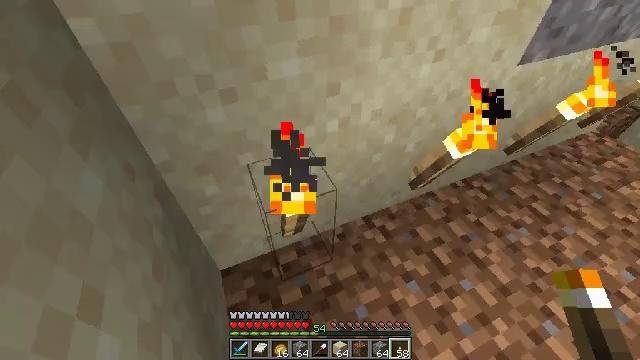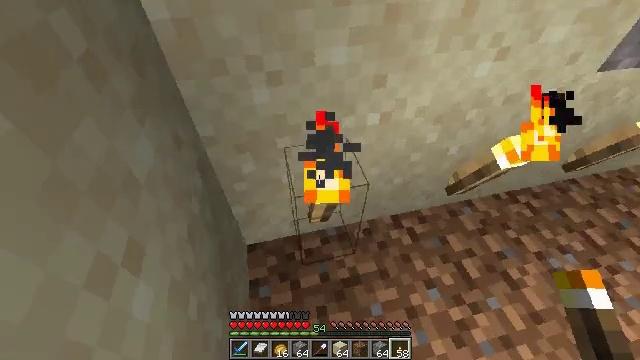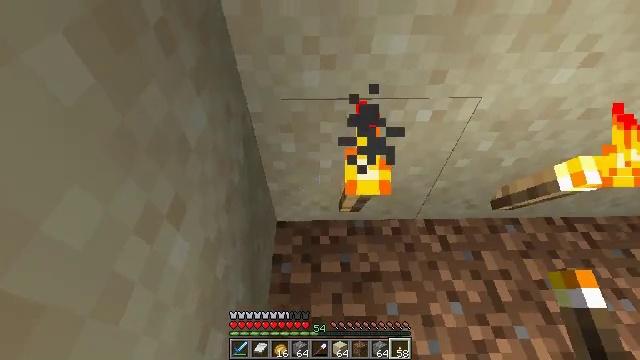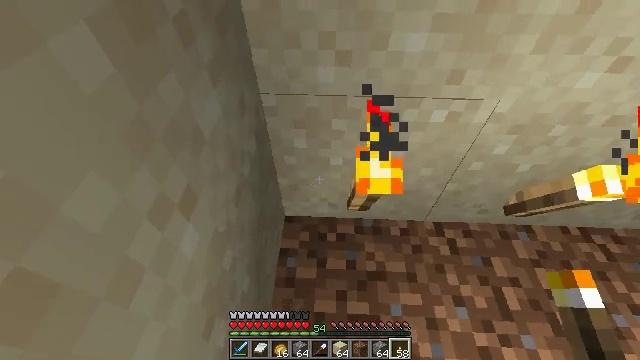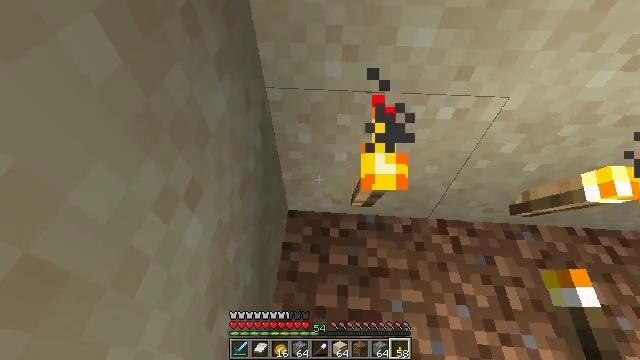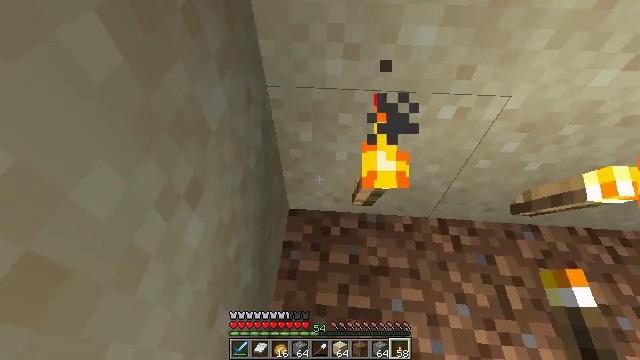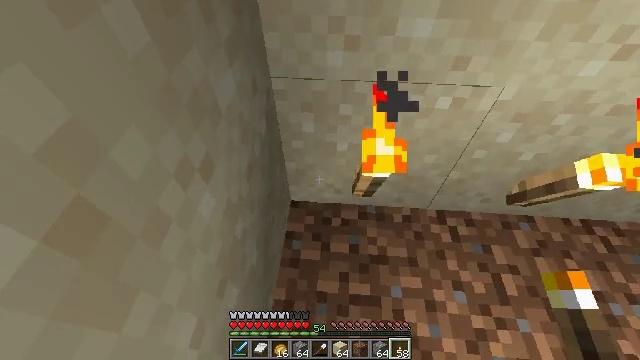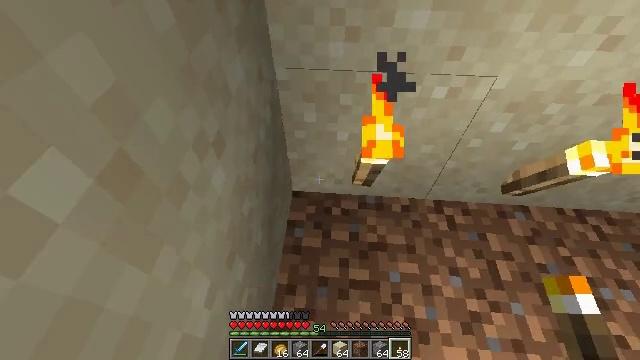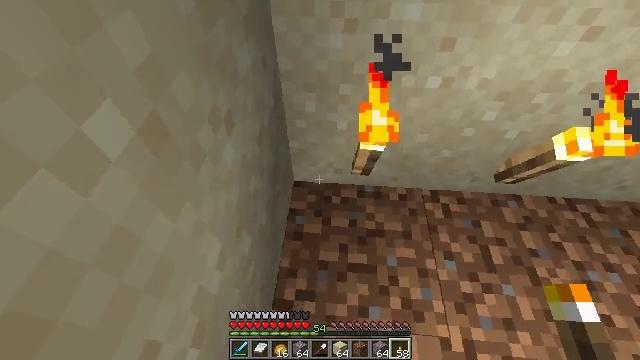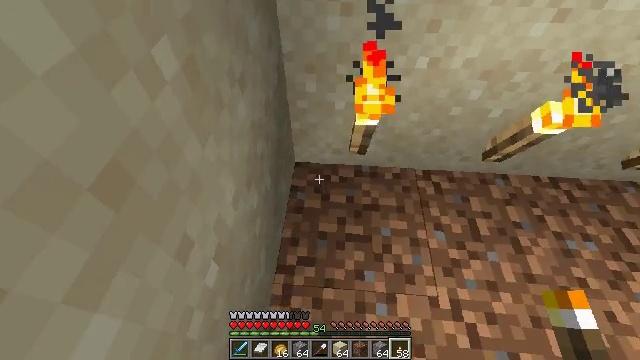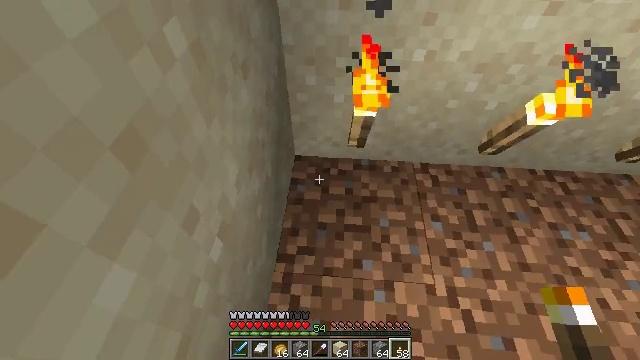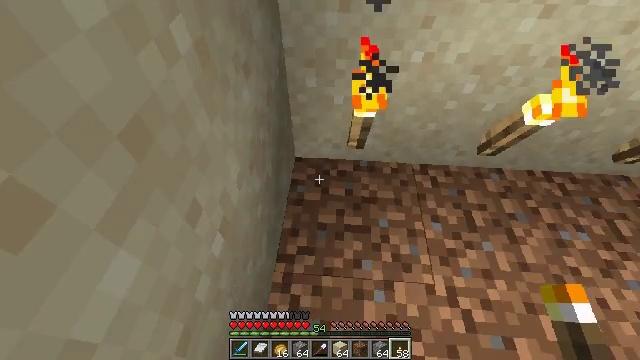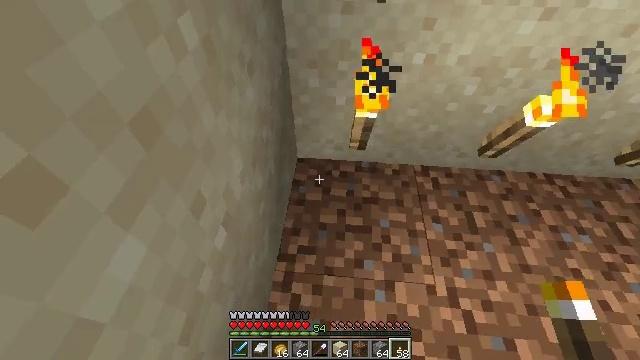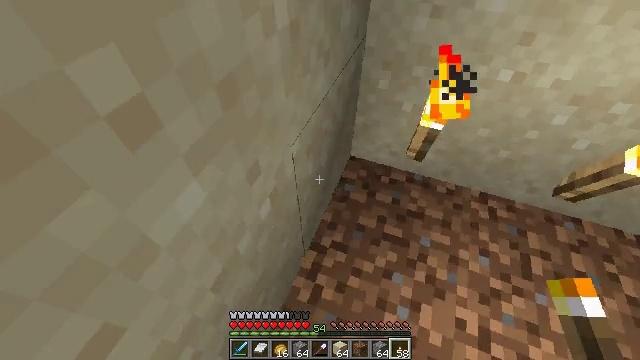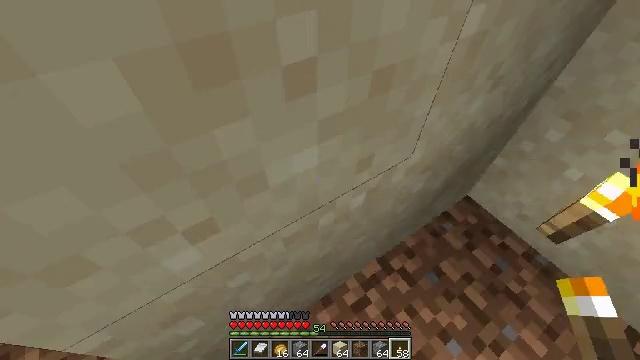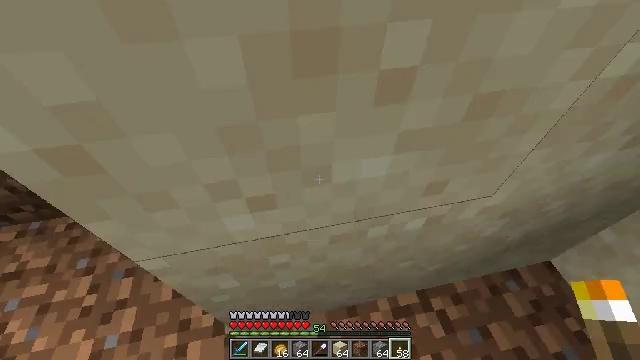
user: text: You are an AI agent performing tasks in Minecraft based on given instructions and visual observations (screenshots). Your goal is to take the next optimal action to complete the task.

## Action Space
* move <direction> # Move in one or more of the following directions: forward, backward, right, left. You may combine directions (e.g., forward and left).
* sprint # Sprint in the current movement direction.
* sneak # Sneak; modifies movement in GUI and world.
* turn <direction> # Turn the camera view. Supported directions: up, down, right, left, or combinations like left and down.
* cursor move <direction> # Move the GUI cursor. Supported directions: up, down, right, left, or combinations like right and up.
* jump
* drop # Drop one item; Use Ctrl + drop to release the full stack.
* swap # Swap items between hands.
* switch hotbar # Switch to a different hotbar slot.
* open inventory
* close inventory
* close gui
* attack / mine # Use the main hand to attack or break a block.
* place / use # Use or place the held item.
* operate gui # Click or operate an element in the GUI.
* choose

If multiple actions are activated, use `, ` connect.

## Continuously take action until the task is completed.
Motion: motion action
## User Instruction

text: Attack the ground to gather sand.
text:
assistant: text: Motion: turn left and down
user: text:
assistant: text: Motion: turn left and down
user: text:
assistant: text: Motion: turn left
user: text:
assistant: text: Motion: turn left and down
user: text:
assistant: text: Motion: no_op
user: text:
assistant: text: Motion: move back
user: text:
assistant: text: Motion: move back
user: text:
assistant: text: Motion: move back
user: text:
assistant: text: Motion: no_op
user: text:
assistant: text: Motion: no_op
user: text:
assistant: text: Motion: no_op
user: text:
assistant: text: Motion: no_op
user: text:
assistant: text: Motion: turn left
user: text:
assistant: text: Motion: turn left
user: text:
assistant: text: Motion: turn left
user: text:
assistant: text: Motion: turn left and up
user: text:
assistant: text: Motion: turn left and up
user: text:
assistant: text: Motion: turn left and up
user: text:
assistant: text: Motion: turn left and up
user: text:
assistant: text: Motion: turn left and up
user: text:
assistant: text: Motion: turn left
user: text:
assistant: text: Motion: no_op
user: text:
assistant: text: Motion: move forward
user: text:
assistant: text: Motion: move forward and move left, turn right and up
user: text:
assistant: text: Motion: move forward and move left, turn right and up
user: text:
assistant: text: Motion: move forward and move left, turn right and up
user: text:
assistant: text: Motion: move forward and move left, turn right and up
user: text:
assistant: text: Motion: move forward and move left, turn right and up
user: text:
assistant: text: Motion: move forward and move left, turn right and up
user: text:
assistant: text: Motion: move forward and move left, turn right and up